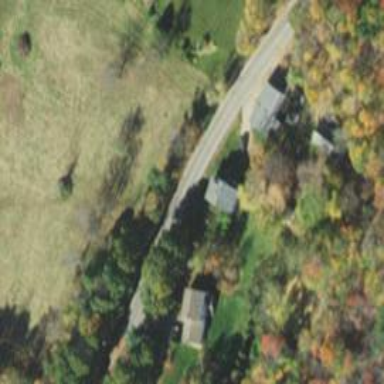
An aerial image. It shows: Driveway.